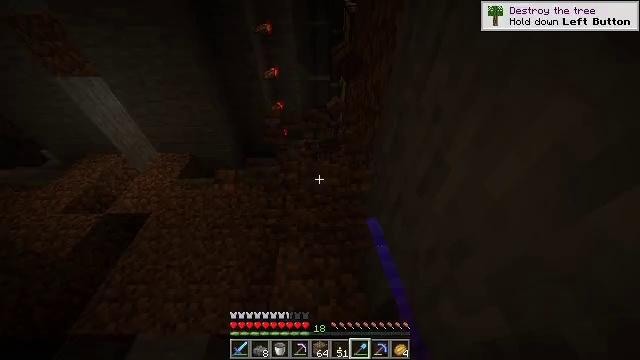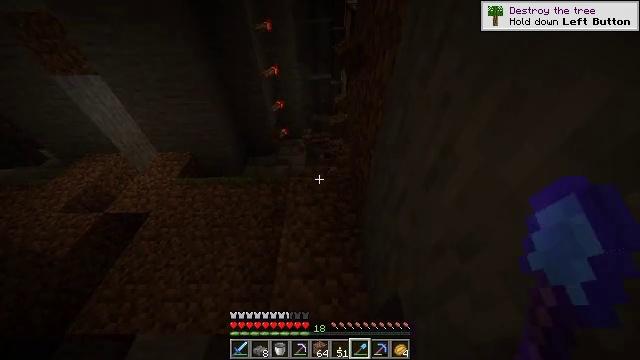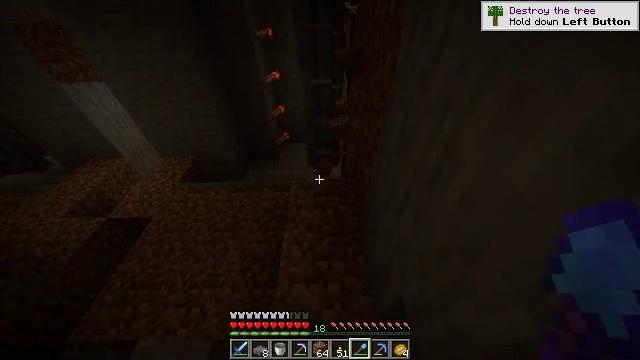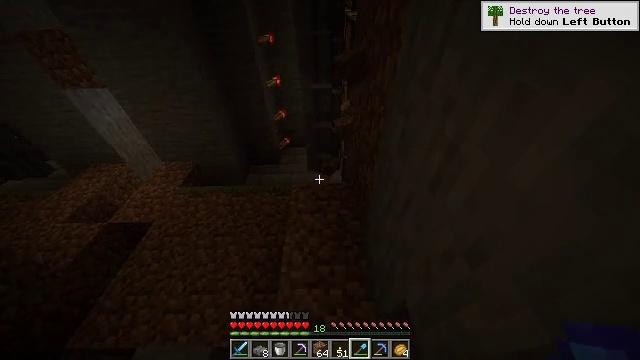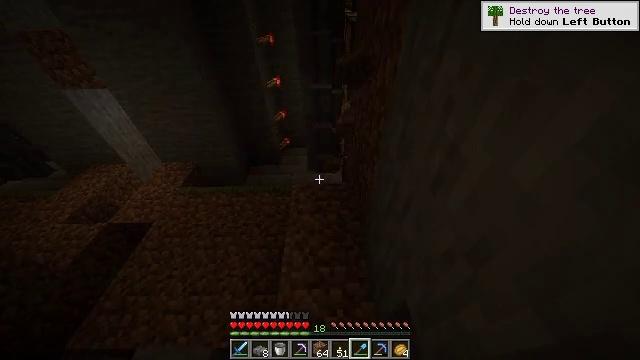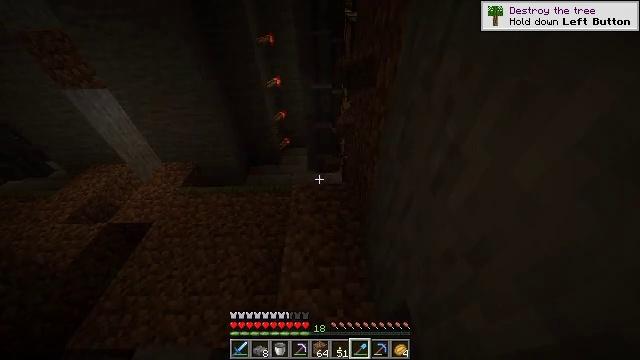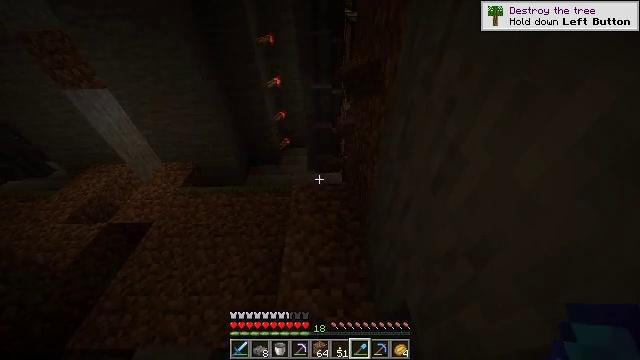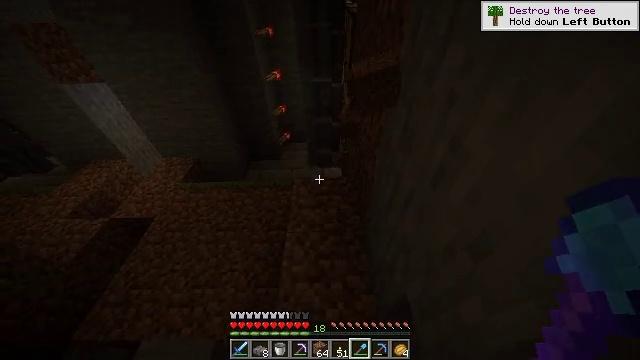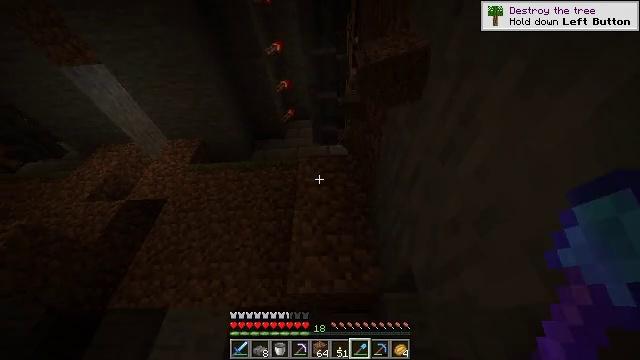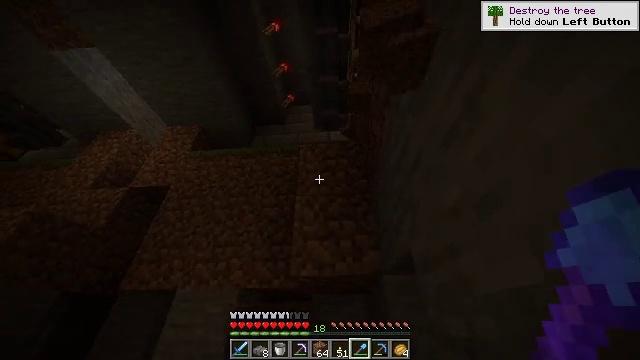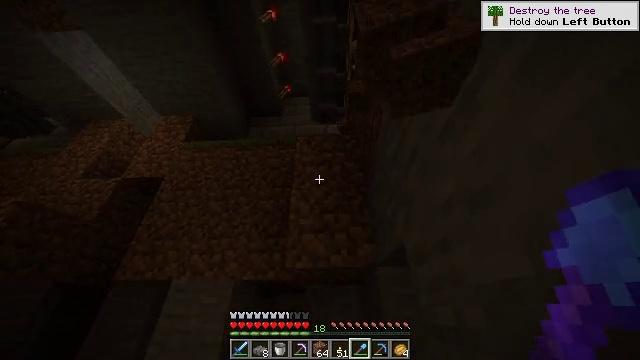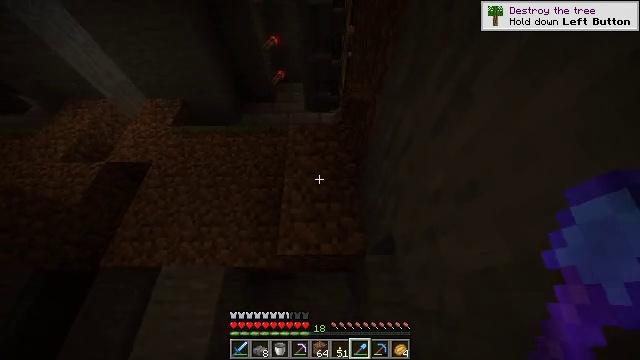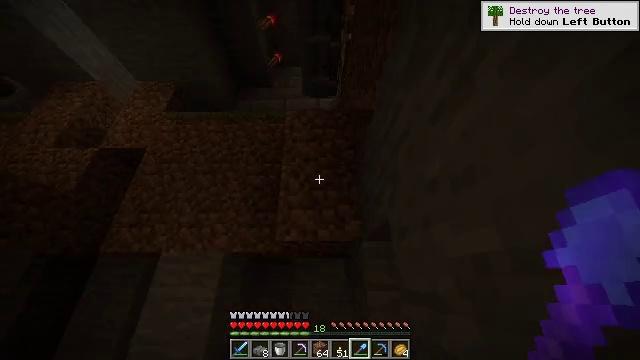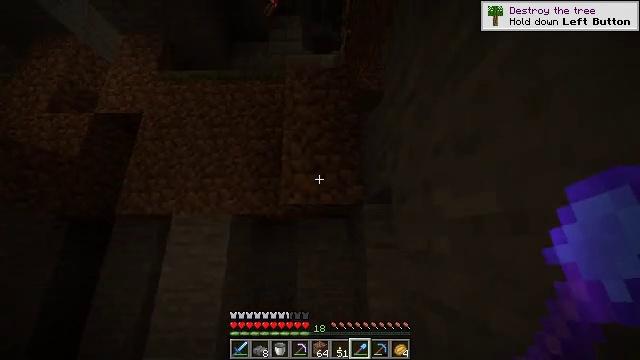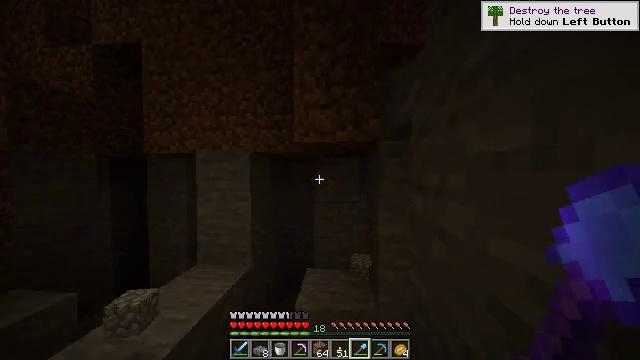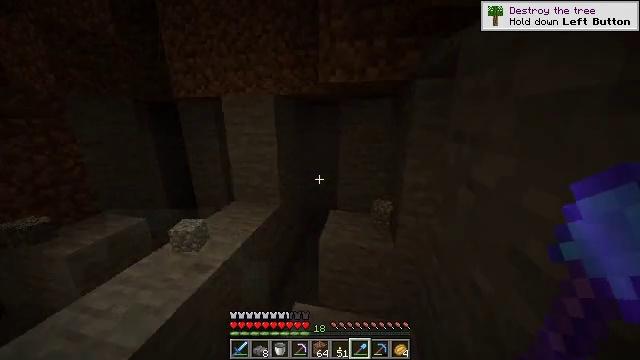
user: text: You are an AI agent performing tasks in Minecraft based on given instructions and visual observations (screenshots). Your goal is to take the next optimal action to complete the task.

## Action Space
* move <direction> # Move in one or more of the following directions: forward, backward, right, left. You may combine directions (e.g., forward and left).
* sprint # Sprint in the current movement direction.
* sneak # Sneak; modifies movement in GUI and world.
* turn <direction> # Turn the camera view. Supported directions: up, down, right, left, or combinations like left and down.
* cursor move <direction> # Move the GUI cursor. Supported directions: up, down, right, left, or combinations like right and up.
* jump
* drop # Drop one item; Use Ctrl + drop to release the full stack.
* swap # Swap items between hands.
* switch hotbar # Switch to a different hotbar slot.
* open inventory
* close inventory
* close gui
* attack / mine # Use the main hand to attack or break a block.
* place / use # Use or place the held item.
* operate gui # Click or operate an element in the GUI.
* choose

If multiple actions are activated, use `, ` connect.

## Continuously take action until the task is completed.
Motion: motion action
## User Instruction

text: Gather dirt.
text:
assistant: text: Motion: no_op
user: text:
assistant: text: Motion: turn up
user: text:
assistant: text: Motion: turn up
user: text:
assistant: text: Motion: no_op
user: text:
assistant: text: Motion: no_op
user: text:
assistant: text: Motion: no_op
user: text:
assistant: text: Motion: turn down
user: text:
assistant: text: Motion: turn left and down
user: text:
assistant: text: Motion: turn down
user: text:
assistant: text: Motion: turn right and down
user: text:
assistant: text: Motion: turn right and down
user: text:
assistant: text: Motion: turn down
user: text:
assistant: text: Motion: turn down
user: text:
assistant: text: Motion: turn left and down
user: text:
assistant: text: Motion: turn left and down
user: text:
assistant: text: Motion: turn left and down
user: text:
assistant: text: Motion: turn left and down
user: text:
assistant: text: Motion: turn left and down
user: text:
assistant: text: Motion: turn left and up
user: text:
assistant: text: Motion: turn right
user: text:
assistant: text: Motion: turn right
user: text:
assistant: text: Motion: no_op
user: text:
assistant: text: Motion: turn down
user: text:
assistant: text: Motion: turn left and down
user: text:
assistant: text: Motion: turn left and up
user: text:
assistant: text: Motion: turn left and up
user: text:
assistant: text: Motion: turn left and up
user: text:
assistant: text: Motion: move forward, turn left and up
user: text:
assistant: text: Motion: move forward
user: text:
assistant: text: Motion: no_op